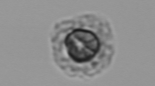
Label: Emiliania_huxleyi